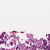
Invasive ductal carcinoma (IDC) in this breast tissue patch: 1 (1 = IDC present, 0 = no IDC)